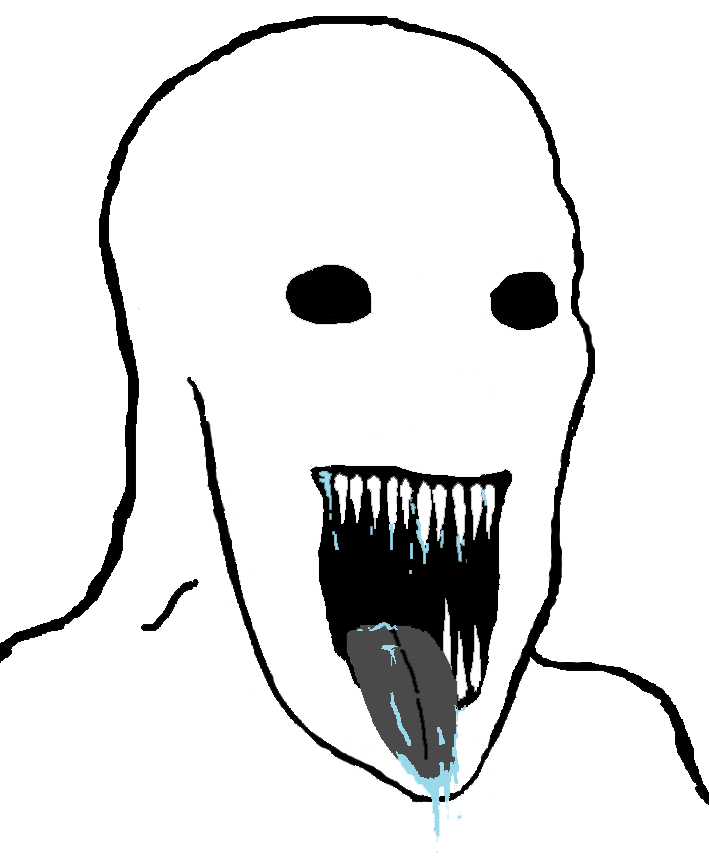
Label: 5_Oomer